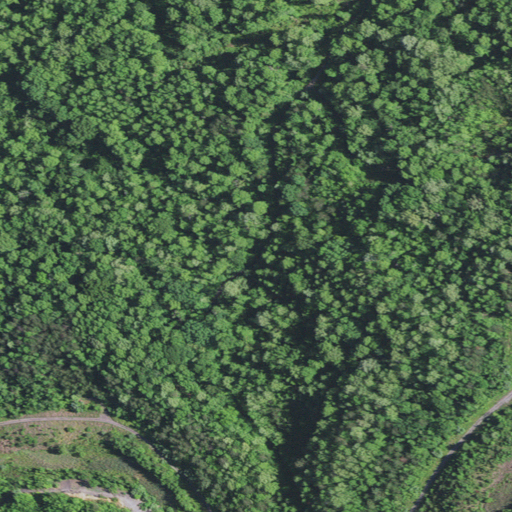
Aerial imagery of valley in Tennessee named Big Three Hollow containing deciduous forest, open development, mixed forest, grassland, evergreen forest, and low intensity development